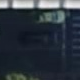
Vehicle type: Car